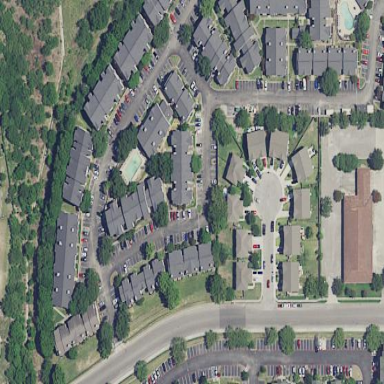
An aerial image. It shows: Residential area with apartments.